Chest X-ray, PA view. Patient: 55 years old, sex F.
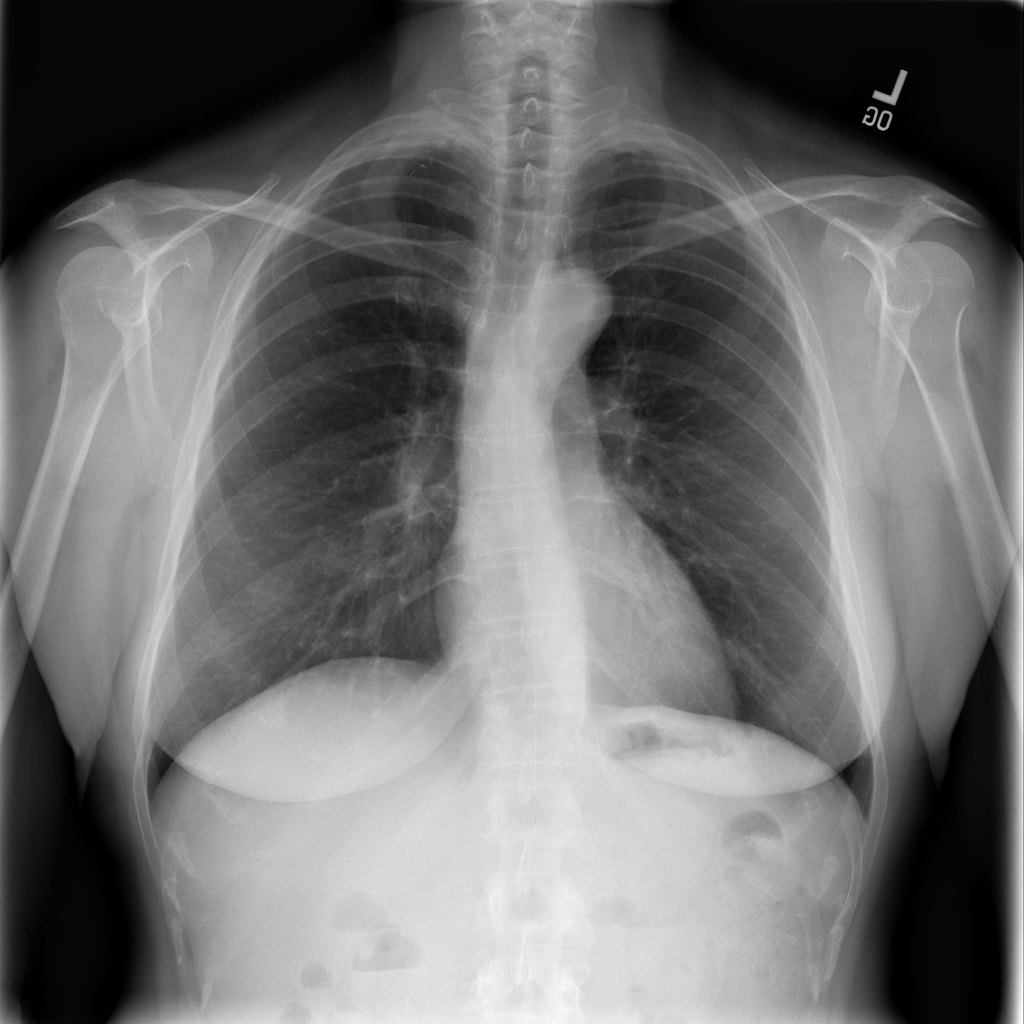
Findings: No Finding